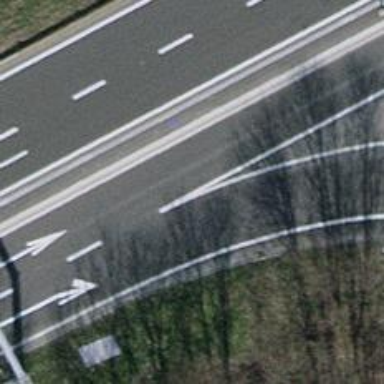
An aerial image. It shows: Asphalt motorway link.